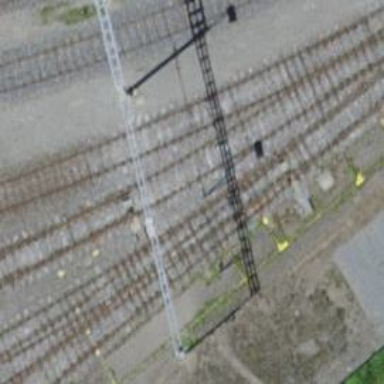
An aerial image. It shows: Railway switch.